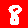
Digit: 8